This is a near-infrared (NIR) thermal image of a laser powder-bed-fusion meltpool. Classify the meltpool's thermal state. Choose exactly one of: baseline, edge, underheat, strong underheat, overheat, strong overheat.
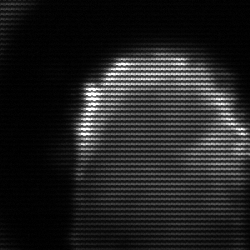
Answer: baseline